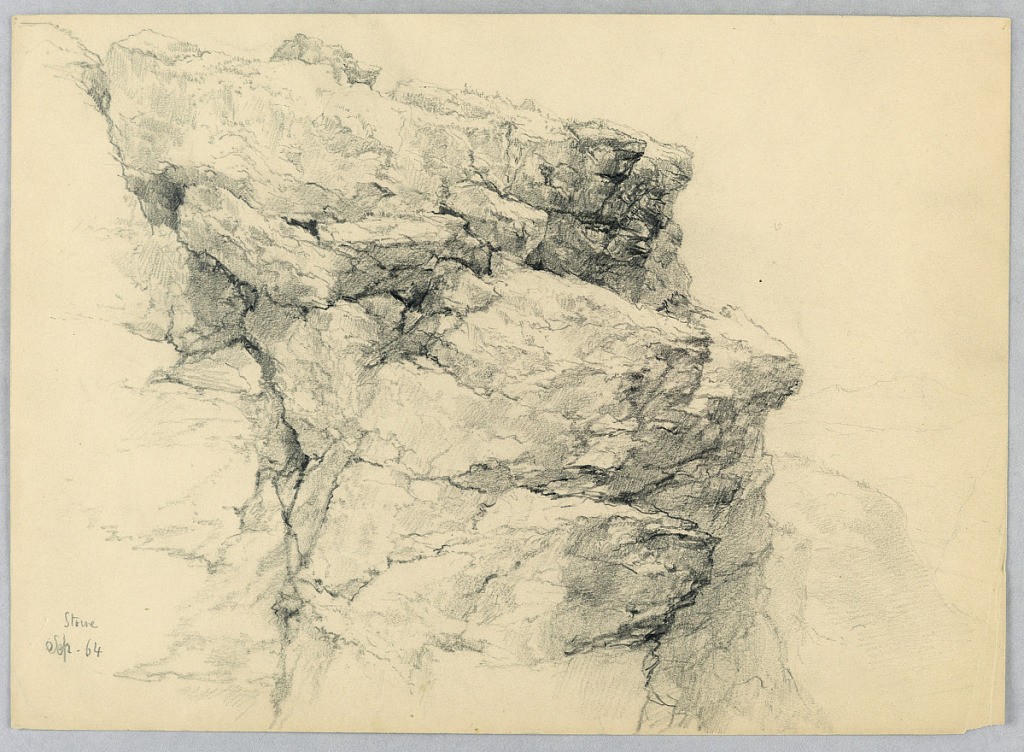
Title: Rock Ledge at Stowe
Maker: Daniel Huntington, American, 1816–1906
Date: September 1864
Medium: Graphite on cream paper
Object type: Drawing
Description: Ledge jutting from left. Valley and mountains in distance, right.